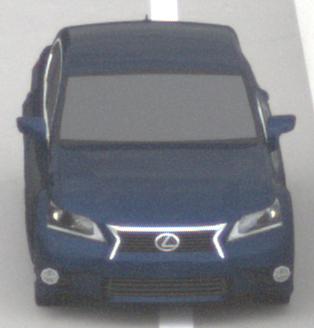
Make: Lexus
Model: GS 250
Detailed model: GS (L10)
Model produced from: 2012/06
Model produced until: 2013/12
Doors: 4
Color: blue
Road condition: dry road
Daytime: midday
Contrast: low contrast